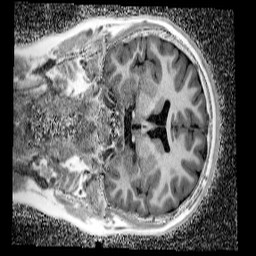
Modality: UNIT1_denoised
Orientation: coronal
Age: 12
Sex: male
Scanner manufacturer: siemens
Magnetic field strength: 3 T
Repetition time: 4 s
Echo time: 0.00299 s